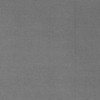
Label: dusty